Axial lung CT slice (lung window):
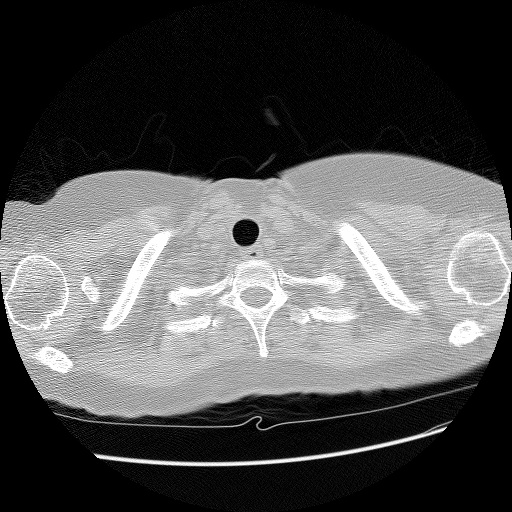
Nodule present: no